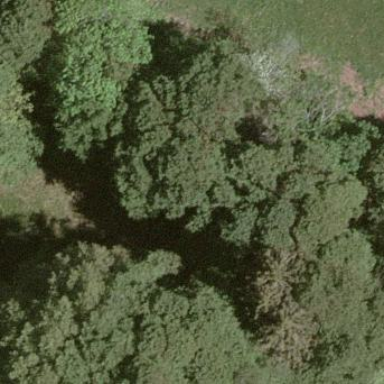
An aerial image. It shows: Forest area.